Question: i having a issue obtaining a repeated value on different excel cell using a transformation from a XML data.
xml data that i want to report on each excel row are the VALUE of NAME contains string TYPE LINK and VER.
The only way that i have to distinct the data between all are the progressive DATA-S01 number.
Here is the wrong output generated after transformatio <URL> but in short, I expected this
My XML data
'''
<FILE EXTNAME="TEST">
<VAR NAME="DATA-S01-TYPE" VALUE="A" />
<VAR NAME="DATA-S01-LINK" VALUE="123" />
<VAR NAME="DATA-S01-VER" VALUE="RED" />
<VAR NAME="DATA-S02-TYPE" VALUE="B" />
<VAR NAME="DATA-S02-LINK" VALUE="987" />
<VAR NAME="DATA-S02-VER" VALUE="BLUE" />
</FILE>
'''
and my xslt
'''
<xsl:stylesheet version="1.0" xmlns="urn:schemas-microsoft-com:office:spreadsheet"
xmlns:xsl="http://www.w3.org/1999/XSL/Transform" xmlns:msxsl="urn:schemas-microsoft-com:xslt"
xmlns:user="urn:my-scripts" xmlns:o="urn:schemas-microsoft-com:office:office"
xmlns:x="urn:schemas-microsoft-com:office:excel"
xmlns:ss="urn:schemas-microsoft-com:office:spreadsheet">
<xsl:output method="xml" version="1.0" encoding="UTF-8" indent="yes"/>
<xsl:param name="separator" select="'&#x9;'"/>
<xsl:template match="/">
<Workbook xmlns="urn:schemas-microsoft-com:office:spreadsheet"
xmlns:o="urn:schemas-microsoft-com:office:office"
xmlns:x="urn:schemas-microsoft-com:office:excel"
xmlns:ss="urn:schemas-microsoft-com:office:spreadsheet"
xmlns:html="http://www.w3.org/TR/REC-html40">
<xsl:apply-templates/>
</Workbook>
</xsl:template>
<xsl:template match="/*">
<Worksheet>
<xsl:attribute name="ss:Name">
<xsl:value-of select="local-name(/*/*)"/>
</xsl:attribute>
<Table x:FullColumns="1" x:FullRows="1">
<xsl:for-each select="//FILE">
<Row>
<Cell>
<Data ss:Type="String">
<xsl:value-of select="@EXTNAME"/>
</Data>
</Cell>
</Row>
<xsl:for-each select="VAR[contains(@NAME, 'TYPE')]/@VALUE">
<Row>
<Cell>
<Data ss:Type="String">
<xsl:value-of select="."/>
</Data>
</Cell>
<xsl:for-each select="//VAR[contains(@NAME, 'VER')]/@VALUE">
<Cell>
<Data ss:Type="String">
<xsl:value-of select="."/>
</Data>
</Cell>
</xsl:for-each>
<xsl:for-each select="//VAR[contains(@NAME, 'LINK')]/@VALUE">
<Cell>
<Data ss:Type="String">
<xsl:value-of select="."/>
</Data>
</Cell>
</xsl:for-each>
</Row>
</xsl:for-each>
</xsl:for-each>
<xsl:apply-templates/>
</Table>
</Worksheet>
</xsl:template>
</xsl:stylesheet>
'''
Have any idea where I'm wrong?
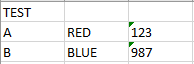
Answer: The problem is with this line...
'''
<xsl:for-each select="//VAR[contains(@NAME, 'VER')]/@VALUE">
'''
This will get all 'VAR' elements with a name attribute of "VER", whereas you only want the one with the same prefix.
So, you could define a variable like so
'''
<xsl:variable name="prefix" select="substring-before(../@NAME, '-TYPE')" />
'''
Then your expression becomes this...
'''
<xsl:for-each select="//VAR[@NAME = concat($prefix, '-VER')]/@VALUE">
'''
Or, slightly more efficiently (and probably more reliably if you actually had multiple 'FILE' elements in your XML)...
'''
<xsl:for-each select="../following-sibling::VAR[@NAME = concat($prefix, '-VER')]/@VALUE">
'''
In fact, I don't think you need 'xsl:for-each' here, if you are only going to have one "VER" and "LINK" for each type.
Try this template instead
'''
<xsl:template match="/*">
<Worksheet ss:Name="{local-name(/*/*)}">
<Table x:FullColumns="1" x:FullRows="1">
<xsl:for-each select="//FILE">
<Row>
<Cell>
<Data ss:Type="String">
<xsl:value-of select="@EXTNAME"/>
</Data>
</Cell>
</Row>
<xsl:for-each select="VAR[contains(@NAME, 'TYPE')]/@VALUE">
<Row>
<Cell>
<Data ss:Type="String">
<xsl:value-of select="."/>
</Data>
</Cell>
<xsl:variable name="prefix" select="substring-before(../@NAME, '-TYPE')" />
<Cell>
<Data ss:Type="String">
<xsl:value-of select="../following-sibling::VAR[@NAME = concat($prefix, '-VER')]/@VALUE"/>
</Data>
</Cell>
<Cell>
<Data ss:Type="String">
<xsl:value-of select="../following-sibling::VAR[@NAME = concat($prefix, '-LINK')]/@VALUE"/>
</Data>
</Cell>
</Row>
</xsl:for-each>
</xsl:for-each>
</Table>
</Worksheet>
</xsl:template>
'''